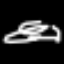
Label: fork